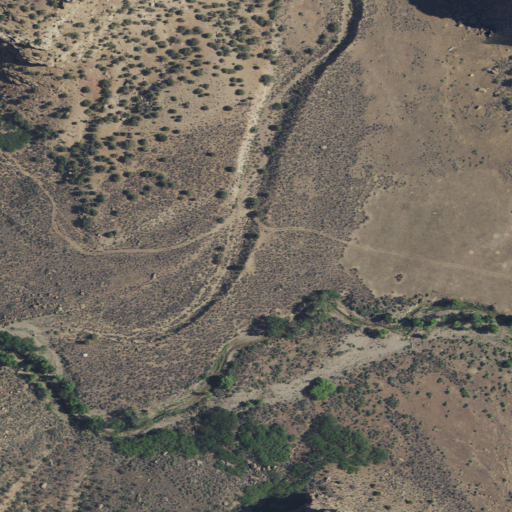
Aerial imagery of valley in Utah named Slough Canyon containing shrub, woody wetlands, and evergreen forest